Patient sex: M
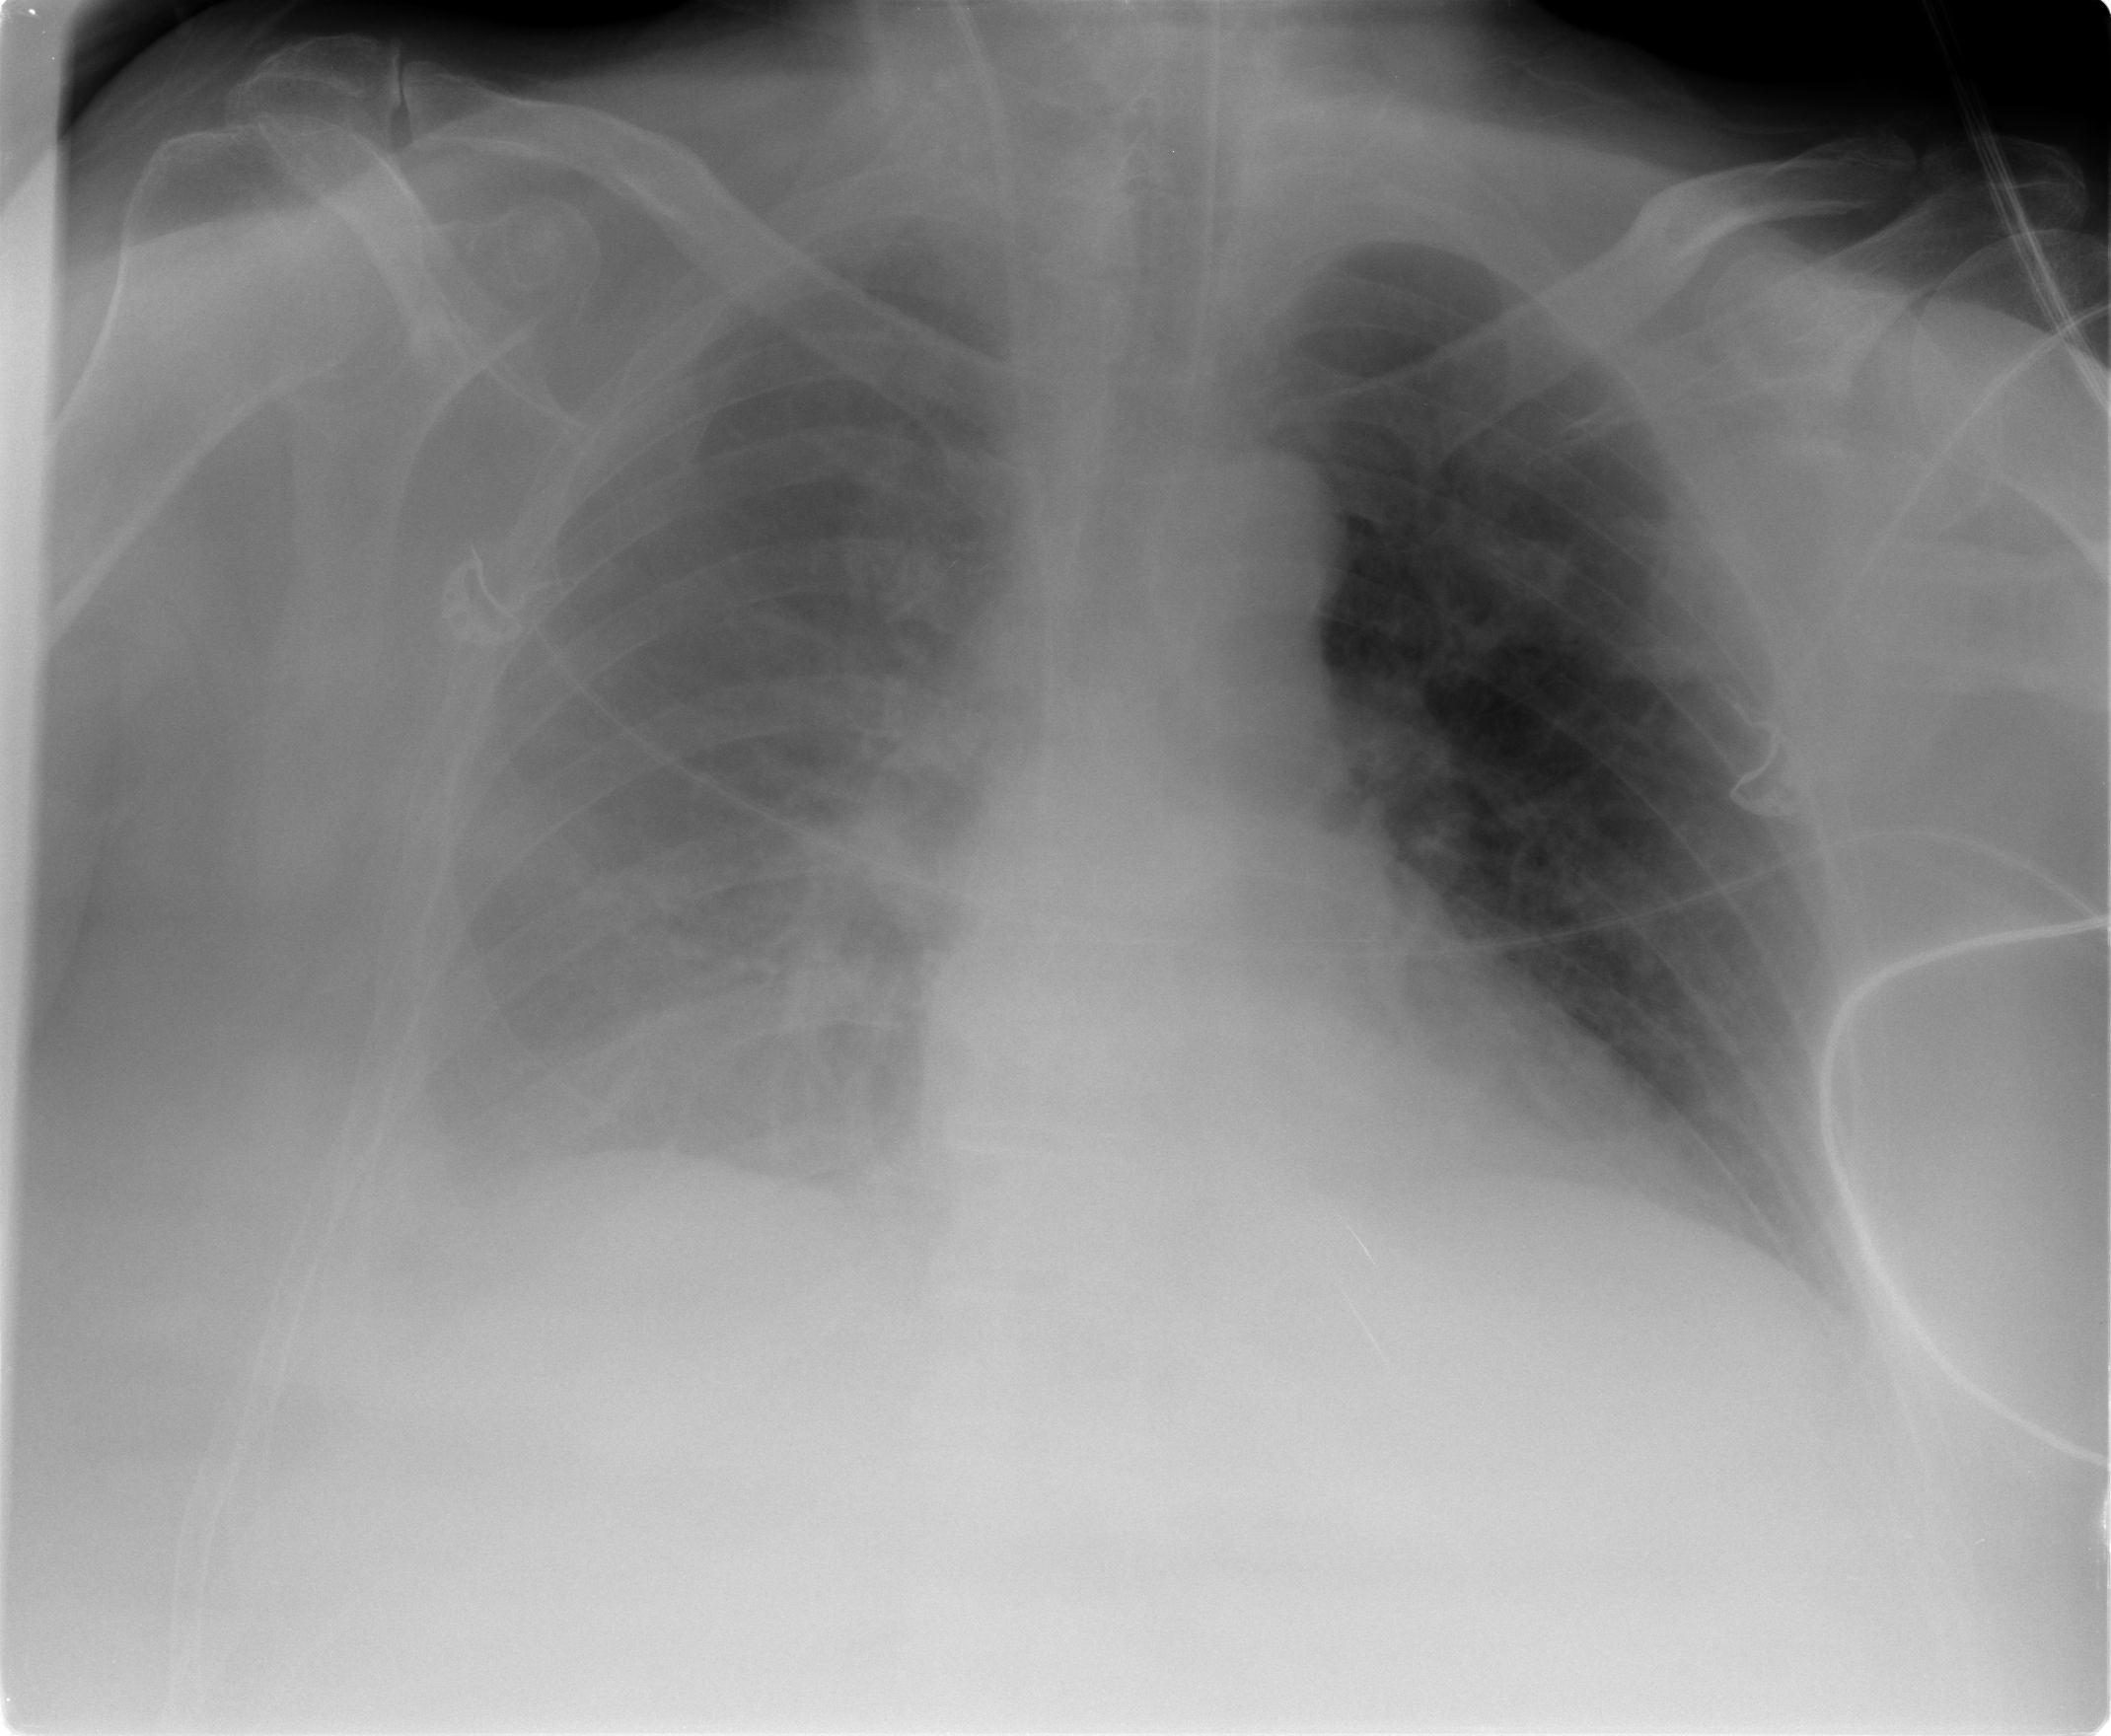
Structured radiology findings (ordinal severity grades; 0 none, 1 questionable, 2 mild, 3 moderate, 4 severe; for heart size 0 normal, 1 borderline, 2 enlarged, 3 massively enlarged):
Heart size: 2
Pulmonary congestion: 2
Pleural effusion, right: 3
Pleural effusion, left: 2
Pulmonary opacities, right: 1
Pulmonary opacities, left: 0
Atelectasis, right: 1
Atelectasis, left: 1